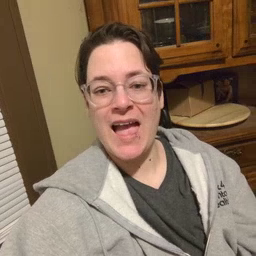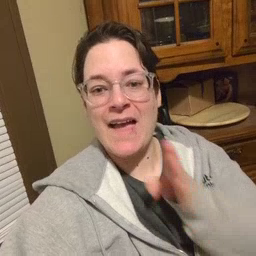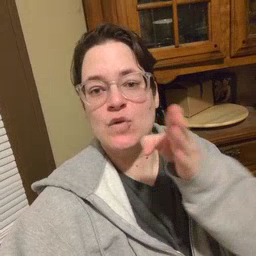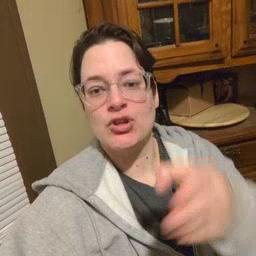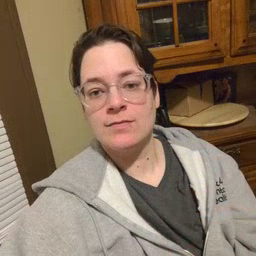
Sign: after